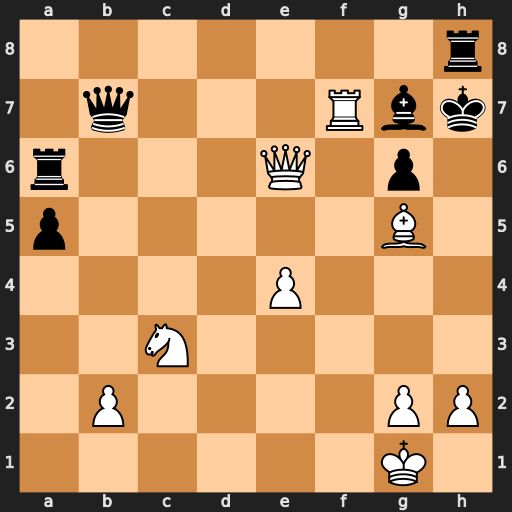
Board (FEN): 7r/1q3Rbk/r3Q1p1/p5B1/4P3/2N5/1P4PP/6K1
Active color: w
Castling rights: -
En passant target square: -
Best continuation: Qh3+ Kg8 Rxb7